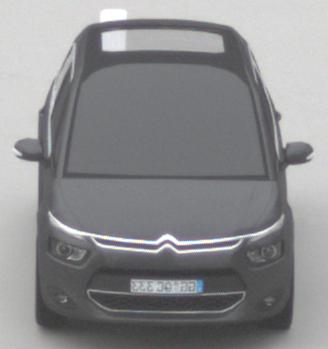
Make: Citroen
Model: Grand C4 Picasso VTi 120
Detailed model: Grand C4 Picasso (II)
Model produced from: 2013/10
Model produced until: 2015/02
Doors: 5
Color: gray
Road condition: dry road
Daytime: morning or afternoon
Contrast: low contrast